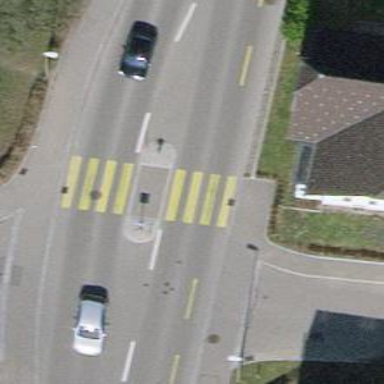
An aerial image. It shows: Zebra crossing on the road.